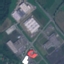
Land use / land cover class: Industrial